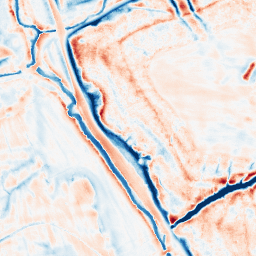
Category: edge_preserving
Decomposition family: bilateral
Decomposition parameters: d: 21
sigma_color: 150
sigma_space: 150
Upsampling method: quintic
Upsampling parameters: scale: 8
Upsampling scale: 8